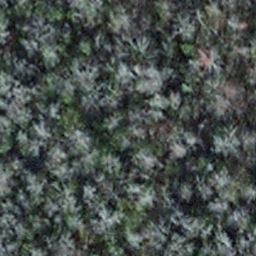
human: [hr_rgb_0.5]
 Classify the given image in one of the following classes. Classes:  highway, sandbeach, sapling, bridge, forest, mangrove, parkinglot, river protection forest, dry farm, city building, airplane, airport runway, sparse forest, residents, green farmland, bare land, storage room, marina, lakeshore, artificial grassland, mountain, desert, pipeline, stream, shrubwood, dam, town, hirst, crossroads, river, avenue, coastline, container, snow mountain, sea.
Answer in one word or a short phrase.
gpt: sapling